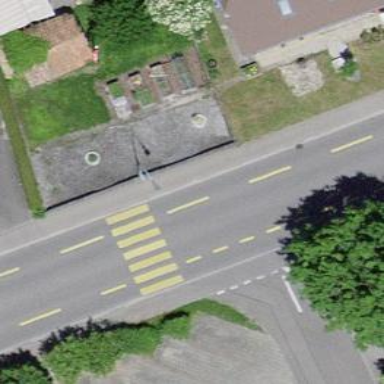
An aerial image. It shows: Residential road with asphalt surface. The road has sidewalks on both sides and designated cycle lane on both sides as well.